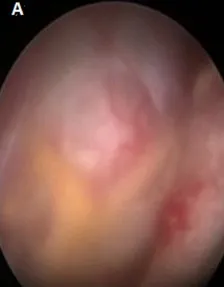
Intra-operative endoscopic view of the lesion encompassing the foramen of Monro.
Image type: endoscopy (other_endoscopy)